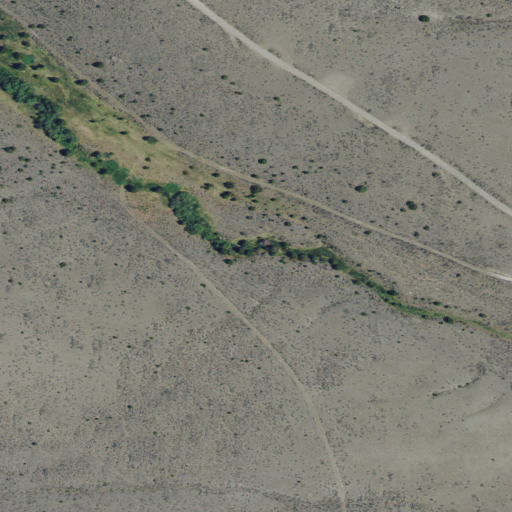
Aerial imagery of valley in Montana named Hay Canyon containing grassland, shrub, low intensity development, and open development